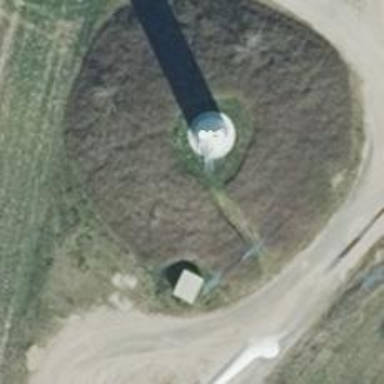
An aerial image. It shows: Wind generator in the form of horizontal axis wind turbine.